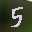
Label: 5